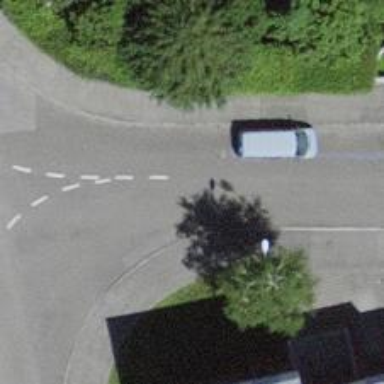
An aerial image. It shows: Residential road with parallel parking on the right side and diagonal parking on the left side.